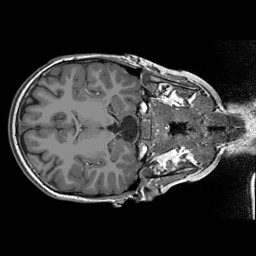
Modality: T1w
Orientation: axial
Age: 10
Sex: male
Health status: ill